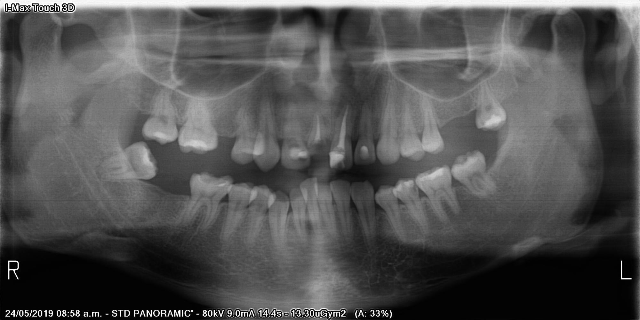
adult